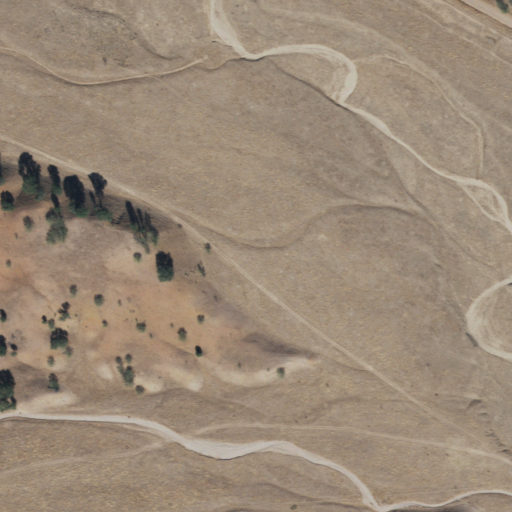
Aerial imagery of valley in Arizona named San Antonio Canyon containing only unknown